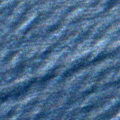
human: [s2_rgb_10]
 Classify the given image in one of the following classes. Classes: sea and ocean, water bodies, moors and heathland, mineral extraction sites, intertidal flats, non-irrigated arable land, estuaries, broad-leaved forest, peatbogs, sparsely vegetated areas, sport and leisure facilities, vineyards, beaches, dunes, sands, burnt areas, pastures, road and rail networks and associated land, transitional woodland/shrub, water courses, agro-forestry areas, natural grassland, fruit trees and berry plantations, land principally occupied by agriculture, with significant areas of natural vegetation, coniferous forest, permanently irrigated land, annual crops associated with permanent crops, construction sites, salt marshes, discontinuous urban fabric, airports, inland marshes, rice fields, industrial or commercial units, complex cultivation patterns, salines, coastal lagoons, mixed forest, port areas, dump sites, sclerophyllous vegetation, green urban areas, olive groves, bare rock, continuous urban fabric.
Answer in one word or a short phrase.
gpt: sea and ocean